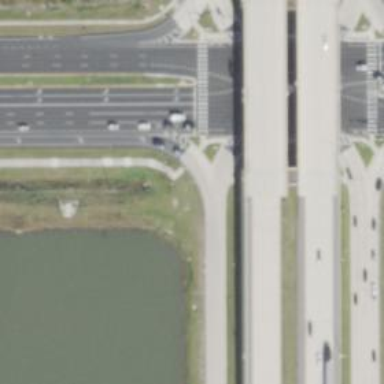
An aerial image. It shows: Trunk link road with asphalt surface.